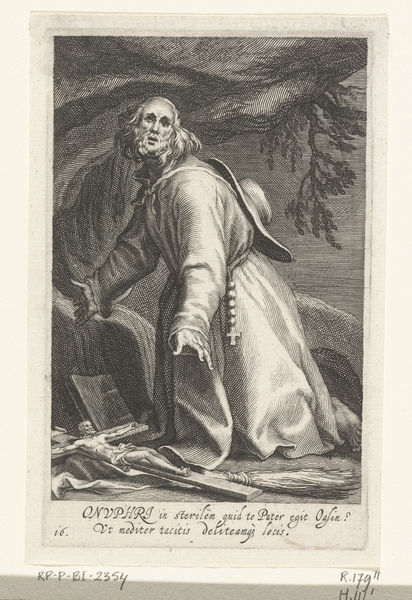
Titel: Heilige Onyphrius de Grote als kluizenaar
Künstler: Boëtius Adamsz. Bolswert
Standort: Amsterdam
Institution: Rijksmuseum
Schlagwörter: baum, hut, schwarz, zeichnung, bart, bibel, portrait, gewand, haare, kutte, locken, schrift, glatze, knie, buch, kreuz, seite, knien, halbglatze, portät, jesus, kniend, rosenkranz, umhand, einsiedler